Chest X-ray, PA view. Patient: 57 years old, sex M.
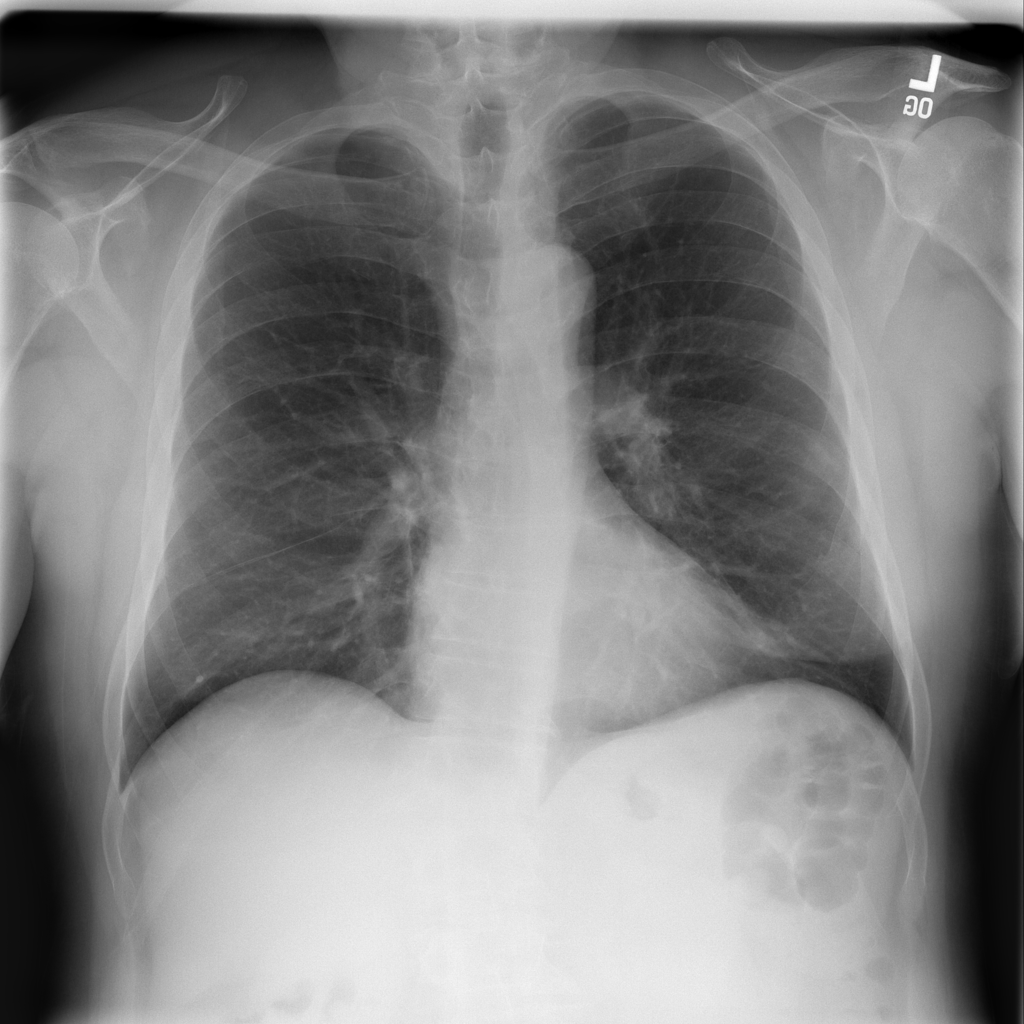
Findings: No Finding